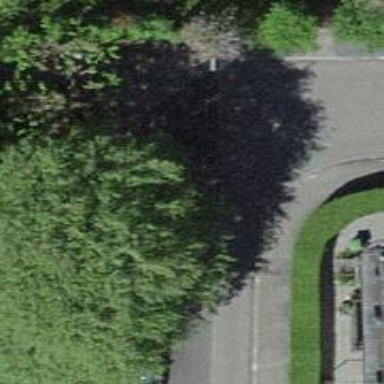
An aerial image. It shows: Living street with asphalt surface and separate sidewalk.